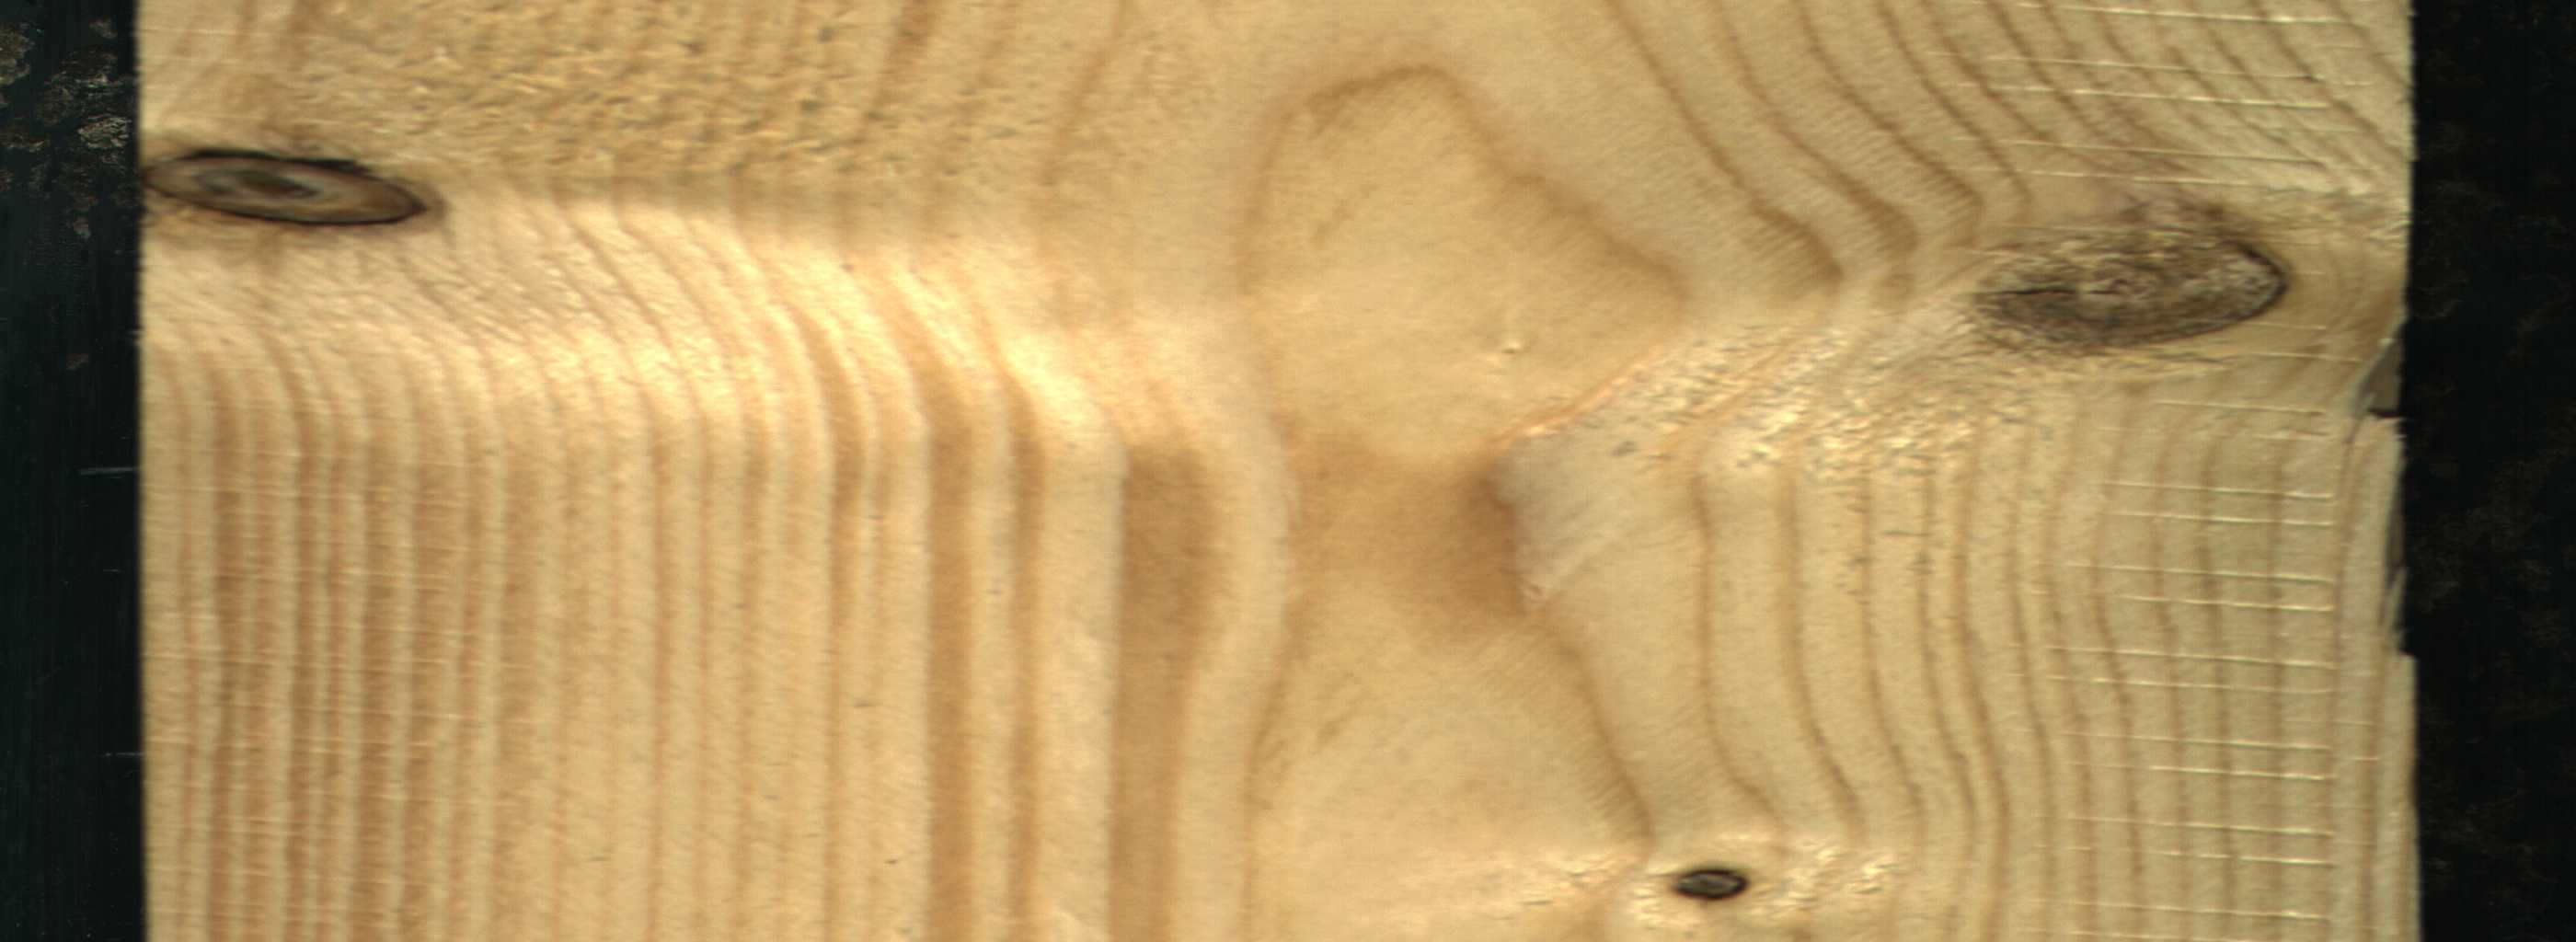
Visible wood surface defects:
Dead_Knot
Dead_Knot
Live_Knot